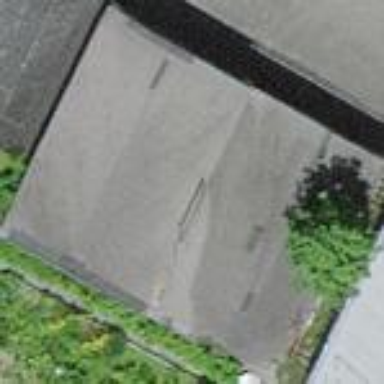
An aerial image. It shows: Group of garages.